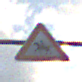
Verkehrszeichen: ReiterRechts
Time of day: SunriseSunset
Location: Outdoor (Nature)
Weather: PartlyCloudy
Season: NotSpecified
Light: Natural